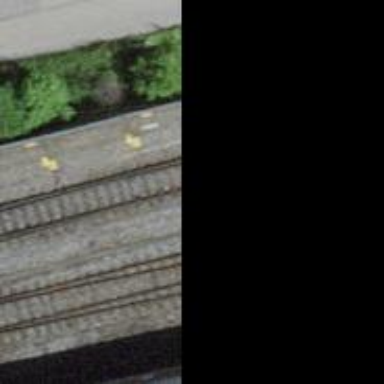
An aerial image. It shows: Railway switch.